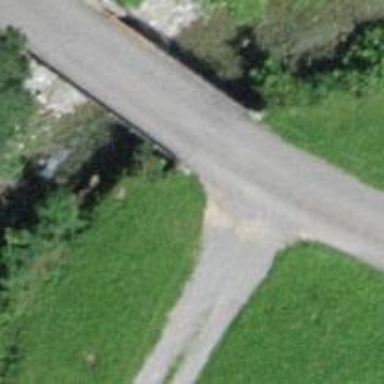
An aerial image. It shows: Unclassified road on asphalt surface with bridge.